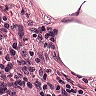
Metastatic tissue present: no